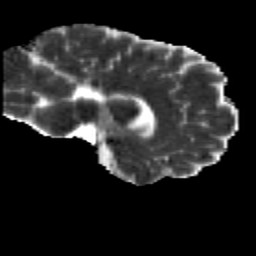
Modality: MD
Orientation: sagittal
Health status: healthy
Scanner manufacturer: siemens
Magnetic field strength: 3 T
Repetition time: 12 s
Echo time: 0.092 s